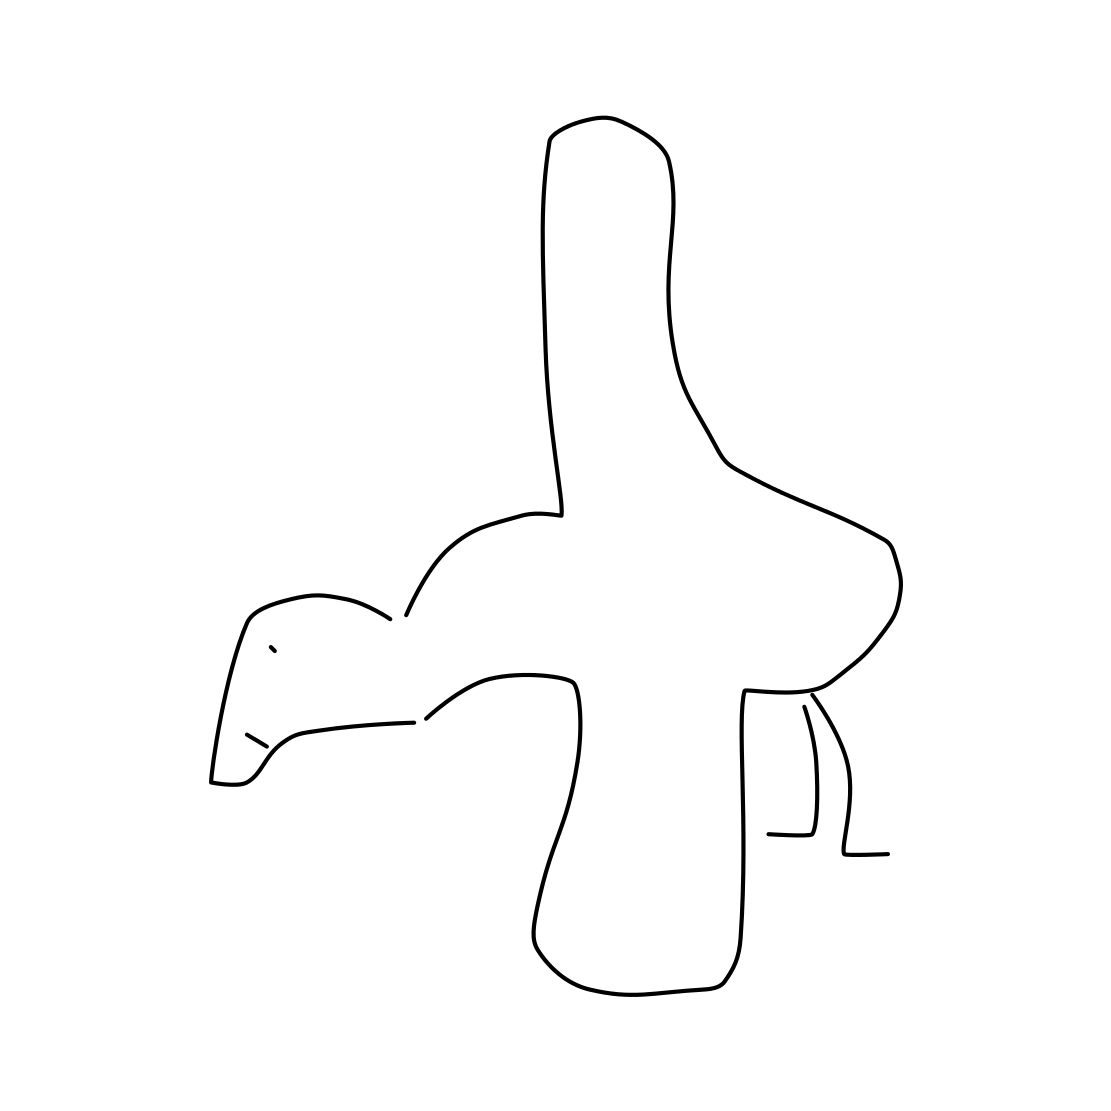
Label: seagull